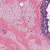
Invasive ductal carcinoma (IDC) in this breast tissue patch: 0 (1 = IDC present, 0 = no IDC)